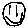
Label: smiley face